Group 1:
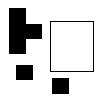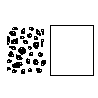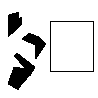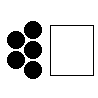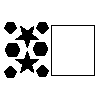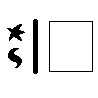
Group 2:
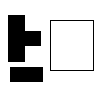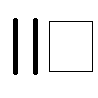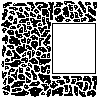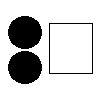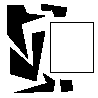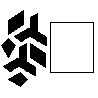
Rule separating the two groups: Black shapes can be arranged such that they fit inside rectangular outline vs. not so.
Concepts: physically_fitting, rotation_required
Comments: There is a slight ambiguity here regarding whether a shape could be placed within another shape's hole. This is a question of how one perceives the Problem: are we sliding shapes around on a table in 2D or are we allowed to 'lift' them in 3D space?
Author: Leo Crabbe